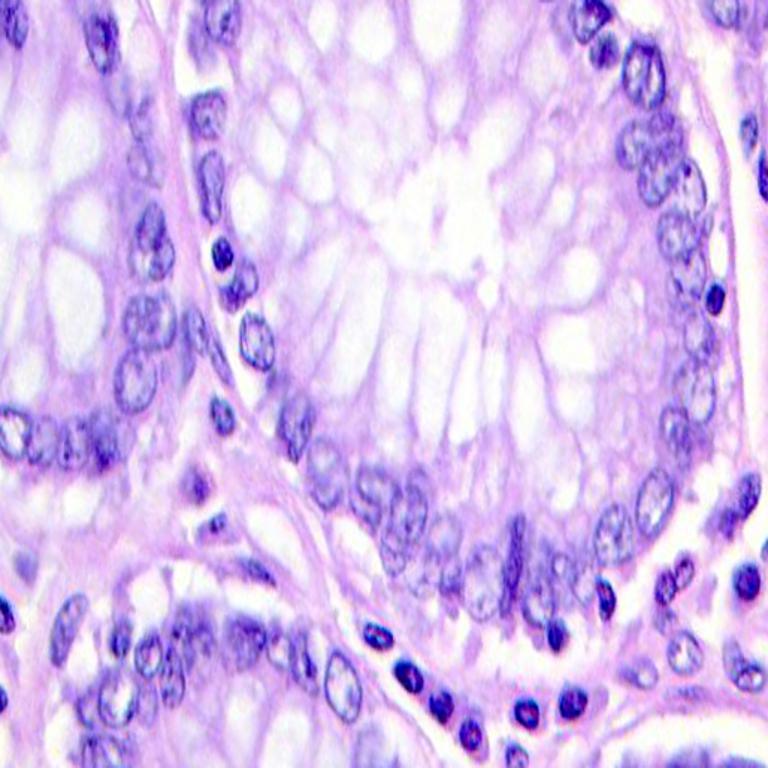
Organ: colon
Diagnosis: benign